Question: I created database on localhost, wrote some pup code. When I run localhost I get the error
'''
Warning: mysql_fetch_assoc() expects parameter 1 to be resource, boolean given in:
'''
This is php code:
'''
<?php
require('connect_review.php');
$query=mysql_query("SELECT * FROM reviews ORDER BY id DESC");
while($rows=mysql_fetch_assoc($query))
{
$id=$rows['idname'];
$dname=$rows['iname'];
$dcomment=$rows['icomment'];
echo '<font color="#02AAFC">Added:</font> ' . $dname . '<br />' . $dcomment . '&nbsp' . '&nbsp' .
'&nbsp' . '&nbsp' . '<br />' . '<br />' ;
}
?>
'''
This is result:

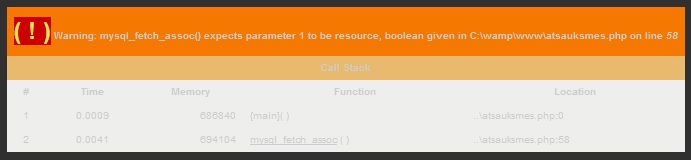
Answer: As others have mentioned, you likely want to migrate away from mysql_* functions. However, if you insist on continuing this way, you should check that rows were returned before issuing your mysql_fetch_assoc
Sample code:
'''
....
$num_rows = 0
if ($query) {
$num_rows = mysql_num_rows($query)
if ($num_rows) {
while($rows=mysql_fetch_assoc($query))
...
}
}
'''